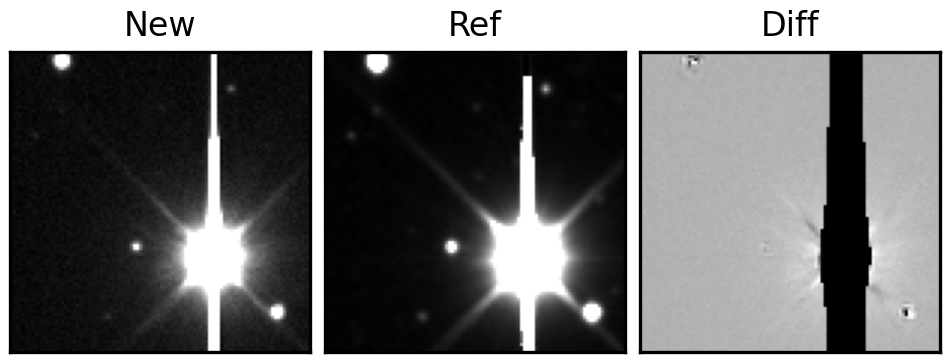
Label: bogus